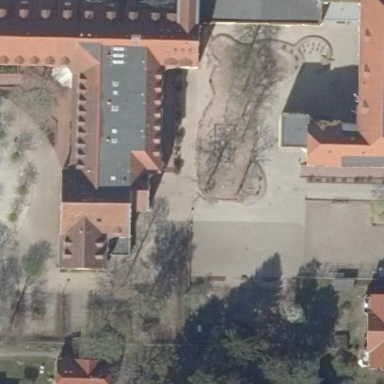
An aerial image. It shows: School.